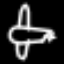
Label: airplane